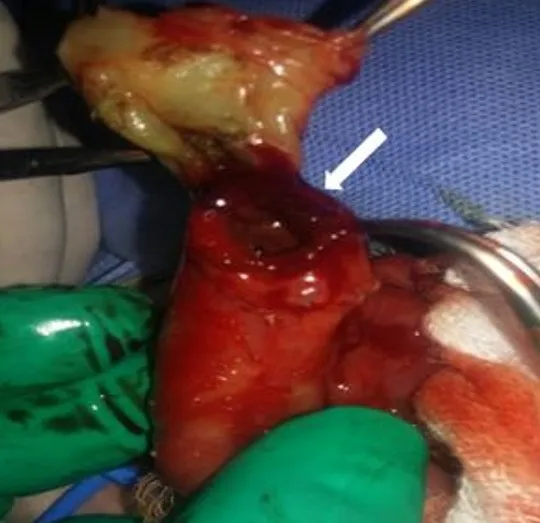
Peroperative picture showing fistulisation of a Meckel's diverticulum adhered to the omphalocele sac. (white arrow).
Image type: medical_photograph (other_medical_photograph)